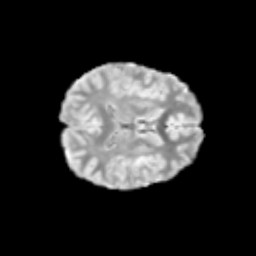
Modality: T2w
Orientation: axial
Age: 12
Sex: female
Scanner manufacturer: siemens
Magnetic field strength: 3 T
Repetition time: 3.8 s
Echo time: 0.07 s